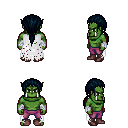
a pixel art fantasy rpg character, male body template, orc, green skin, white tattered cape, magenta pants, raven ponytail hairstyle, white cloth bandages, maroon shoes, four views (front, back, left, right), 2x2 character sprite sheet, small pixel art, hard edges, no anti-aliasing